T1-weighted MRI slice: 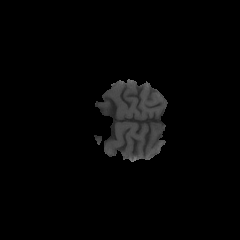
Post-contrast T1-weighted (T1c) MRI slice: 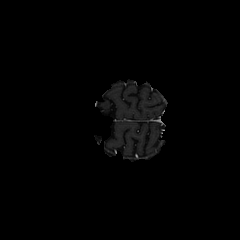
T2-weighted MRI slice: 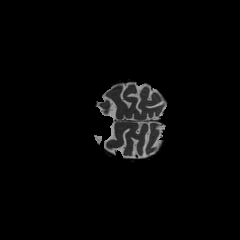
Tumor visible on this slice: no